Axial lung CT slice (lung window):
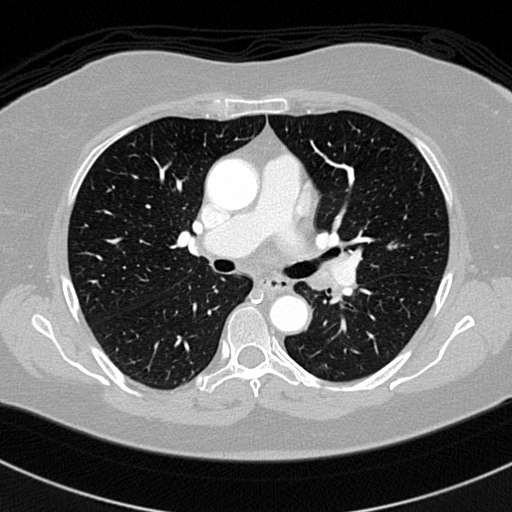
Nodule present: no